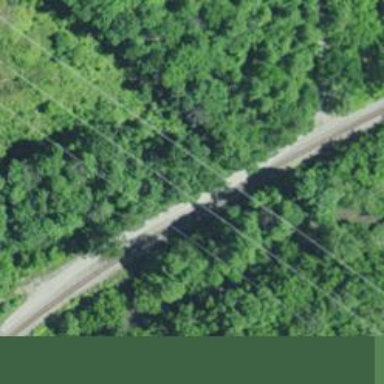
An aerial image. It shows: Railway track.